Question: I'm using YTPlayer in my iOS app. Everything's fine until the fullscreen button on the toolbar of the YTPlayer got disappeared, now I don't see the fullscreen button,
instead I have a video quality button, playlist button and play on youtube button which are not much useful for me, also which weren't there before. So how to get a fullscreen button on the toolbar and if possible how to remove unwanted buttons. Should I have to change anything in the html file?
'''
<!DOCTYPE html>
<html>
<head>
<style>
body { margin: 0; width:100%%; height:100%%; }
html { width:100%%; height:100%%; }
</style>
</head>
<body>
<div id="player"></div>
<script src="https://www.youtube.com/iframe_api"></script>
<script>
var player;
YT.ready(function() {
player = new YT.Player('player', %@);
window.location.href = 'ytplayer://onYouTubeIframeAPIReady';
});
function onReady(event) {
window.location.href = 'ytplayer://onReady?data=' + event.data;
}
function onStateChange(event) {
window.location.href = 'ytplayer://onStateChange?data=' + event.data;
}
function onPlaybackQualityChange(event) {
window.location.href = 'ytplayer://onPlaybackQualityChange?data=' + event.data;
}
function onPlayerError(event) {
window.location.href = 'ytplayer://onError?data=' + event.data;
}
</script>
</body>
</html>
'''
Thanks in advance.
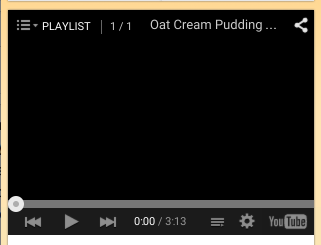
Answer: Never mind. The fullscreen button is visible now. Have no idea why it disappeared and why it got back, think youtube modified it or something.